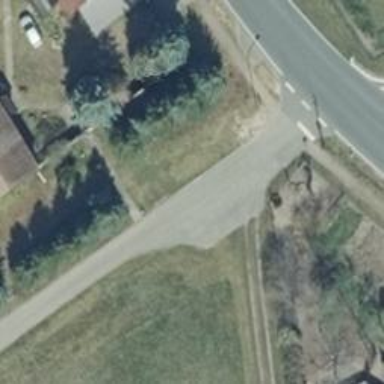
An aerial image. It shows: Passing place on the road.